Field crop: maize
Growth stage: 2
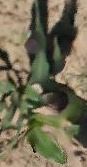
Species: maize